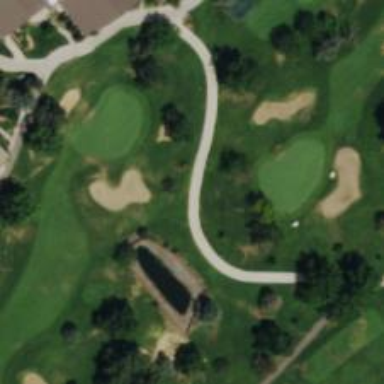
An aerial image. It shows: Well-maintained footway resembling golf cart path with grade 1 track type.